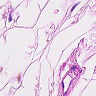
Metastatic tissue present: no